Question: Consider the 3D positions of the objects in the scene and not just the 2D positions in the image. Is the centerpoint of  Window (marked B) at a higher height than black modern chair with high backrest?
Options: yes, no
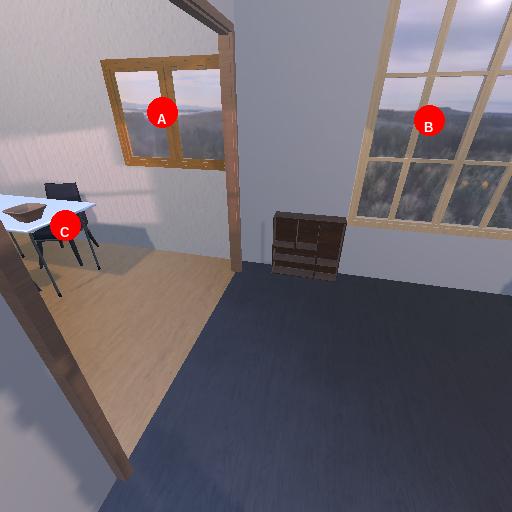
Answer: yes